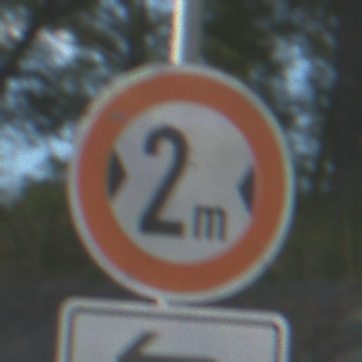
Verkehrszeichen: TatsaechlicheBreite2
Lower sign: RichtungsangabeDurchPfeile2
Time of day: MorningAfternoon
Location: Outdoor (Nature)
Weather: PartlyCloudy
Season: NotSpecified
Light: Natural